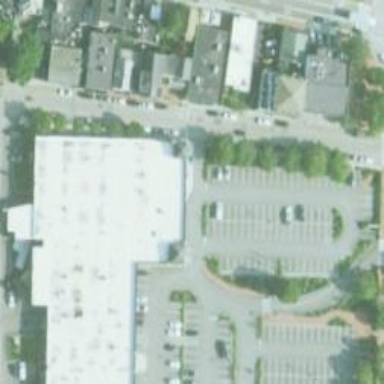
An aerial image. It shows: Supermarket.